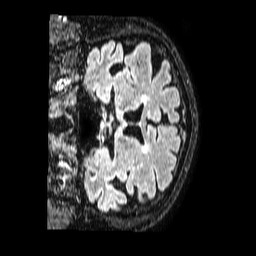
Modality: FLAIR
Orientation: coronal
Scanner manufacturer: philips
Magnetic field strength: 1.5 T
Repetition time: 4.8 s
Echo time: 0.3 s